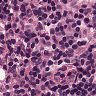
Metastatic tissue present: no